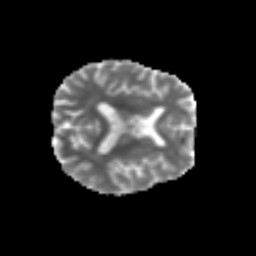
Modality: MD
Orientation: axial
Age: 67
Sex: female
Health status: ill
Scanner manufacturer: siemens
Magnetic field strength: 3 T
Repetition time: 8.7 s
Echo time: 0.11 s